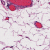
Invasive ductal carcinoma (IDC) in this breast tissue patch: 0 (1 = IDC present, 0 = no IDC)